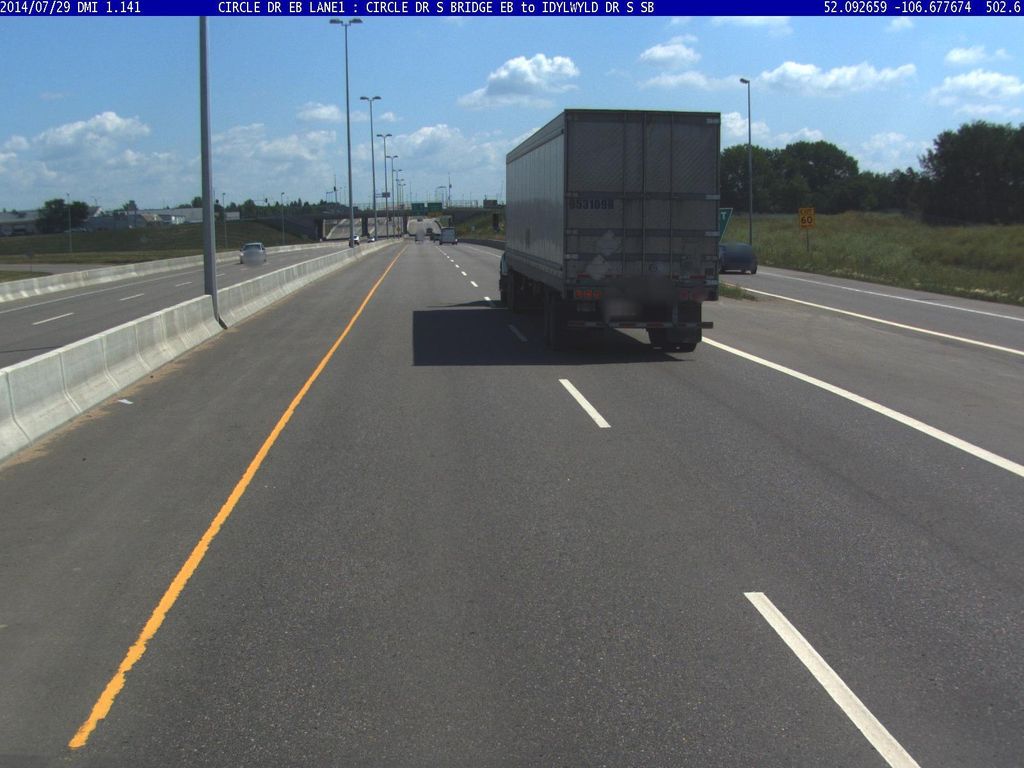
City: saskatoon